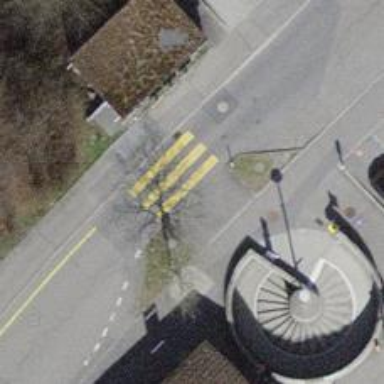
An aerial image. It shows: Kerb serving as barrier.